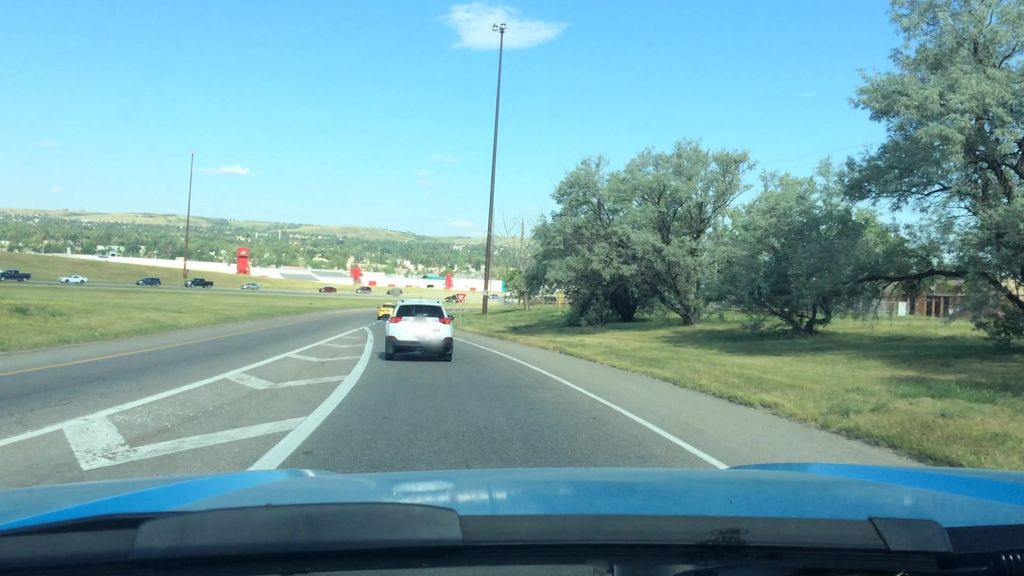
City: calgary